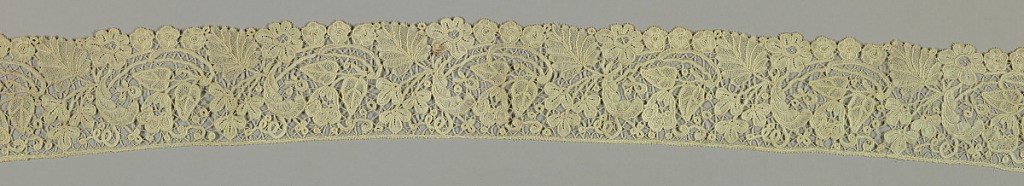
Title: Border
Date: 19th century
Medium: linen Technique: bobbin lace, Brussels style
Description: Duchesse style lace with a pattern of flowers, buds and leaves.